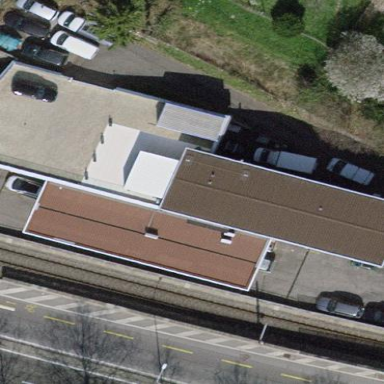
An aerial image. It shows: View of roof of building.